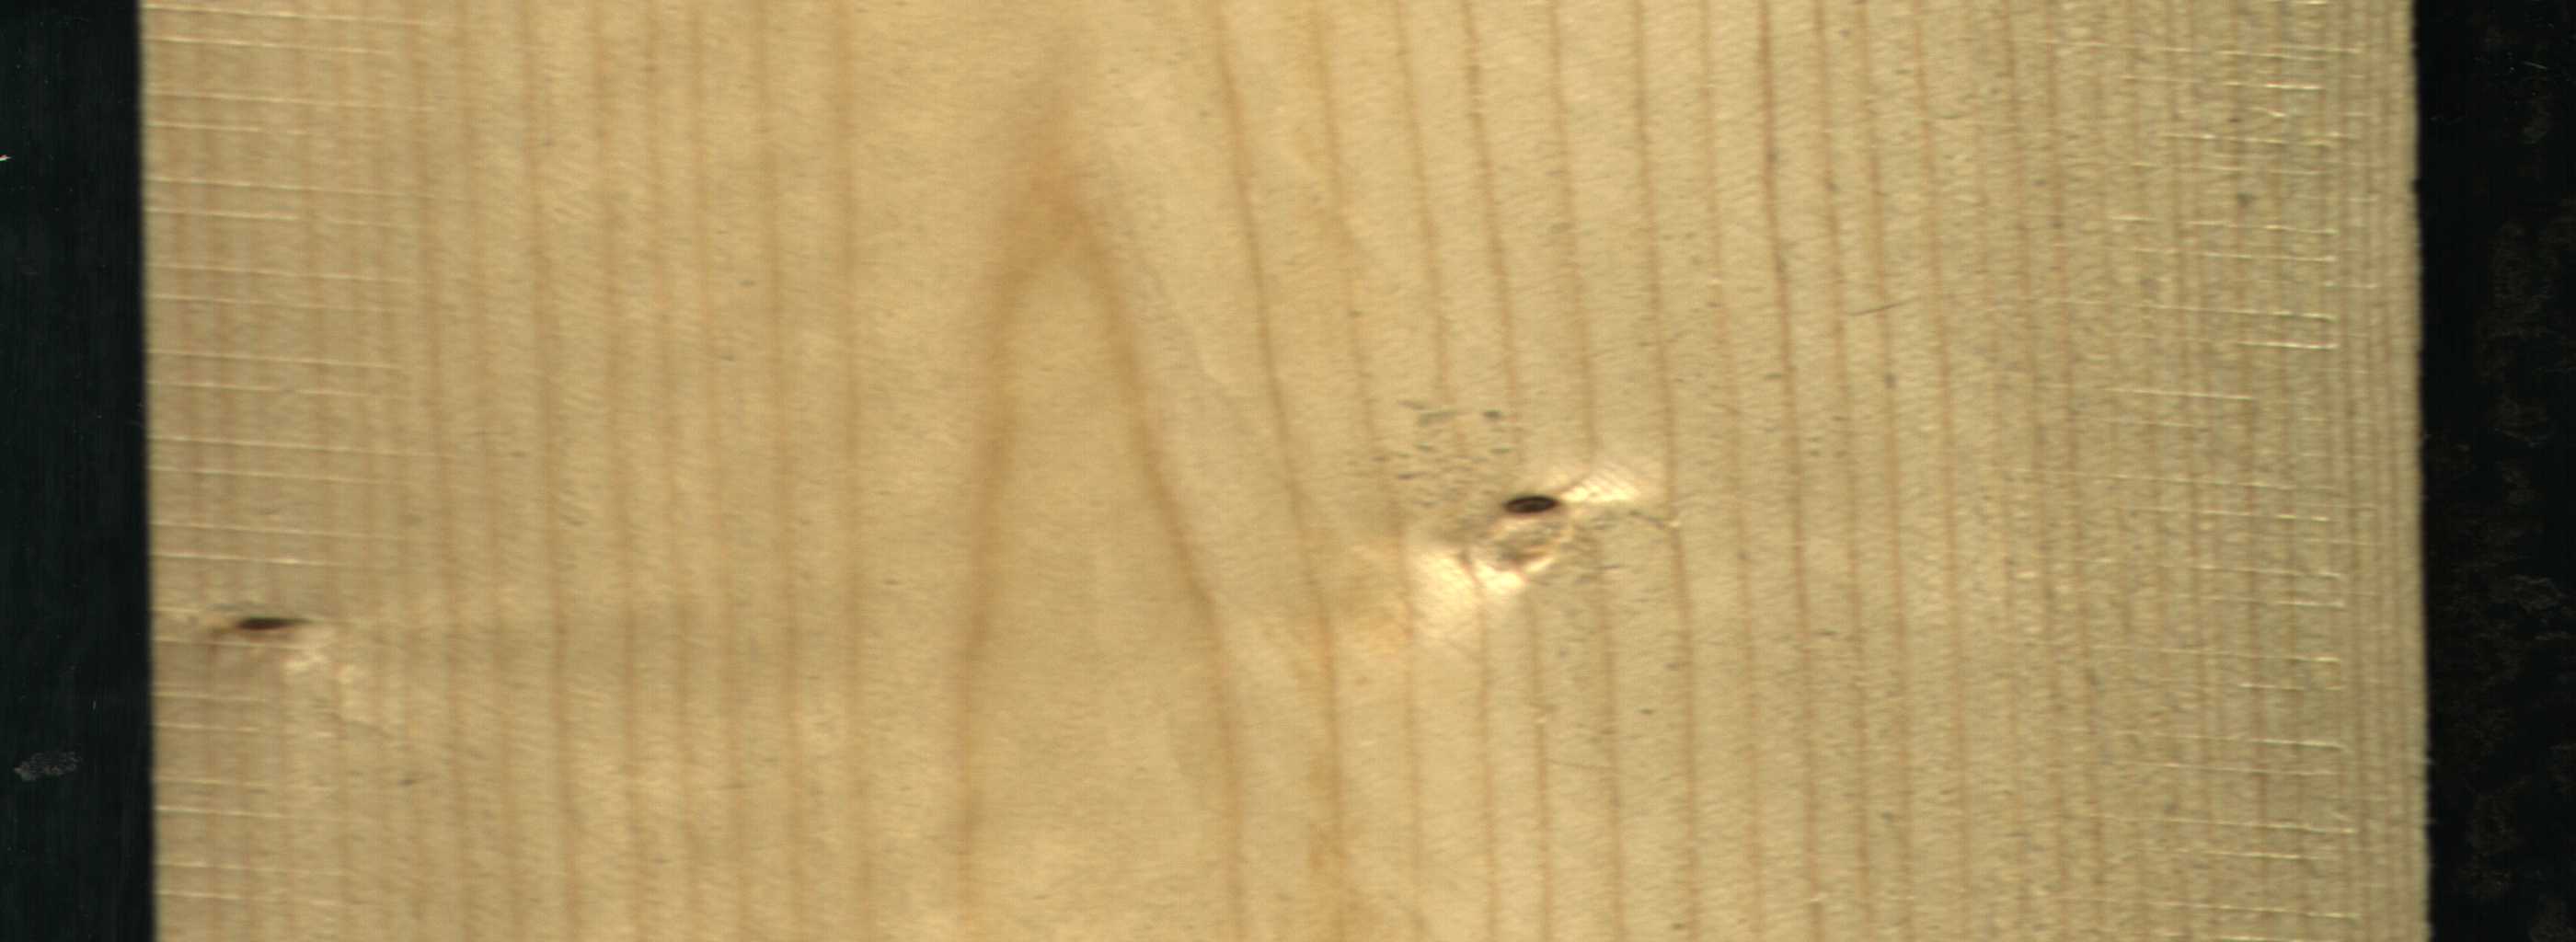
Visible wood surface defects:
Live_Knot
Live_Knot